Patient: sex M, age 50
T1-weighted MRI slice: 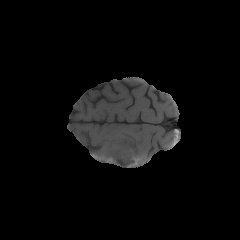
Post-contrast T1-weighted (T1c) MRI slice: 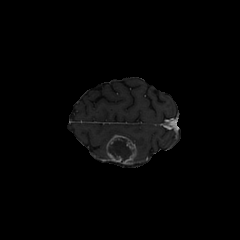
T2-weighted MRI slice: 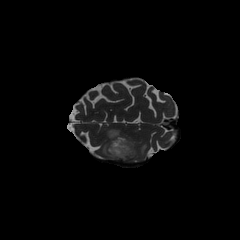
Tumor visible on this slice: yes
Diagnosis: Glioblastoma, IDH-wildtype
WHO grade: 4